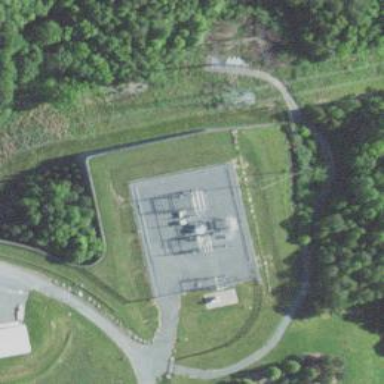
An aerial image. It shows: Industrial power substation enclosed by fence.